Field crop: maize
Growth stage: 1
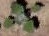
Species: chenopodium